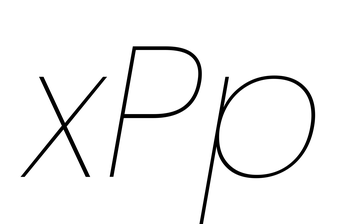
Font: Poppins-ThinItalic